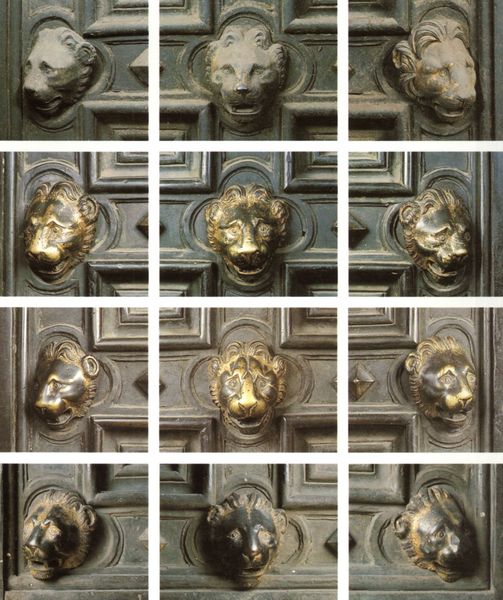
Titel: Südportal
Künstler: Andrea Pisano
Standort: Florenz, Baptisterium (EU - I - Toskana)
Schlagwörter: ausschnitt, holz, köpfe, nase, tür, tier, tiere, ornament, augen, gitter, kirche, gold, mähne, fotos, türe, blue, ornate, white, black, face, gilded, golden, hair, nose, old, verzierung, picture, pictures, metall, wooden, bronze, tor, foto, fotografie, eingang, eisen, rechteck, quadrate, portal, türknauf, wood, löwen, schnauze, ear, head, eyes, metal, steel, löwe, entrance, decoration, expression, frame, bär, fur, mouth, animals, quadrat, faces, sculpture, zwölf, door, cat, rectangle, square, ceiling, art, what, dull, ears, shine, shiny, rectangles, squares, animal, eye, figure, snout, tiger, kirchenportal, gargoyles, work, brass, carving, kirchentür, lion, collage, photograph, heads, mane, löwenköpfe, nail, photos, pyramid, hunting, the, fuck, panel, bear, worn, multiple, carved, lions, teeth, shining, patina, object, panels, restoration, mouths, sculpted, muzzle, decor, haed, griffin, smooth, knocker, wooden door, 12, lion head, polished, cats, gargoyle, griff, restore, manes, tag, molded, twelve, tigetr, bronzes, stud, gremlin, door knocker, rectanlge, lion's head, lions head, stages, patine, lion gold head, door decor, positioned, lüwe, türgriff